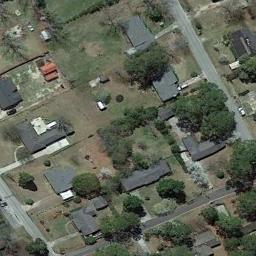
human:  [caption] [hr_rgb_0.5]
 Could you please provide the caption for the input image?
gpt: Most of the houses in the mid-sized area are blue .

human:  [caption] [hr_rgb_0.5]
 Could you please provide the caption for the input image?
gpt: The medium residential is on the grass next to some trees and road .

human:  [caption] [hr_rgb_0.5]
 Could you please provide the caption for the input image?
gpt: There are many buildings in medium residential area .

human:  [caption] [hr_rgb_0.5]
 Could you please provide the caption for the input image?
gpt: The medium residential area has some neatly arranged houses and trees on the grass .

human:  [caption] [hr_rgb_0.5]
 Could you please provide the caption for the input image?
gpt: There are some buildings and green trees on the medium residential area .